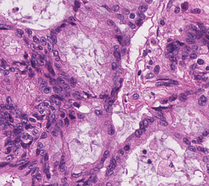
Tumor epithelial tissue: yes
Tumor-associated stroma tissue: yes
Normal tissue: no